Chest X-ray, PA view. Patient: 24 years old, sex F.
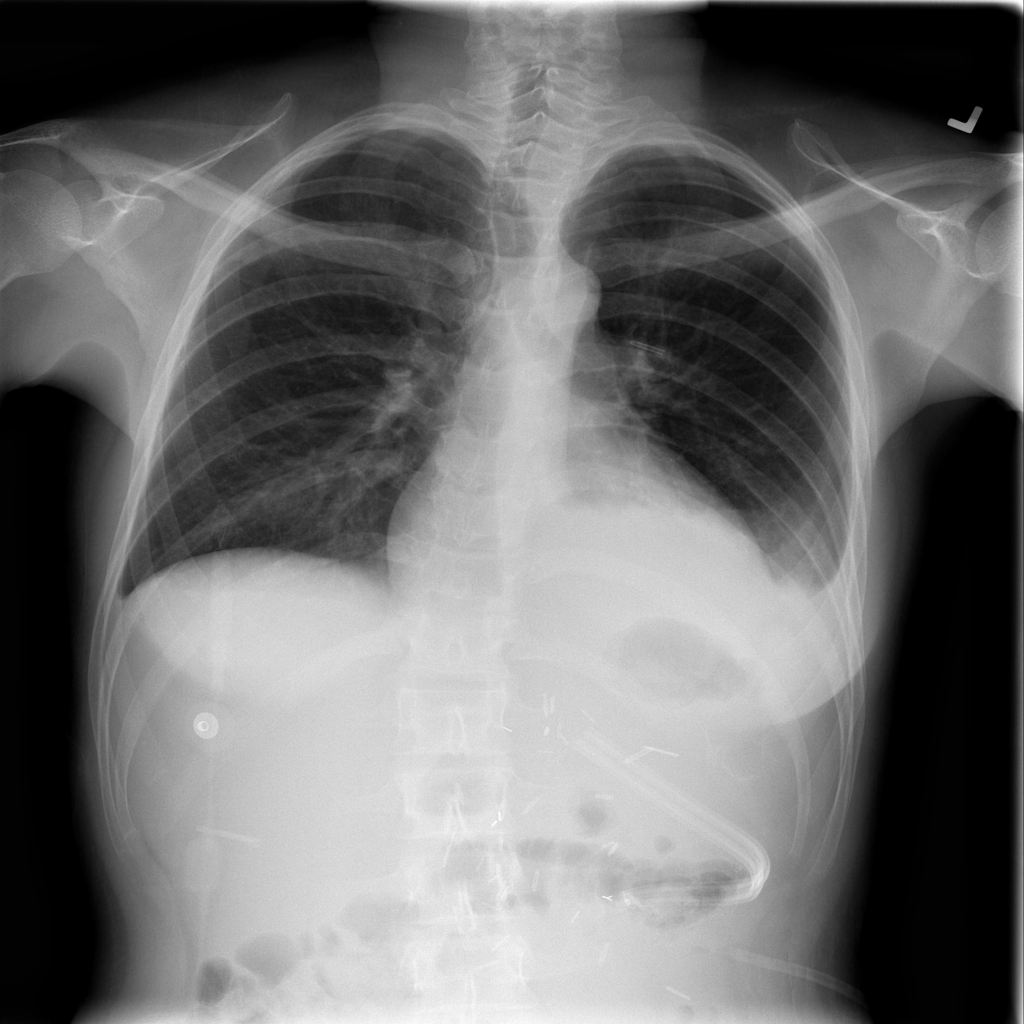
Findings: Atelectasis, Effusion